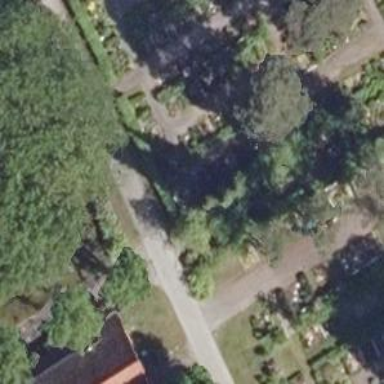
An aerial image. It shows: Compacted footway.